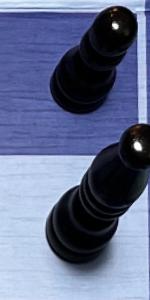
Label: Bishop_Black